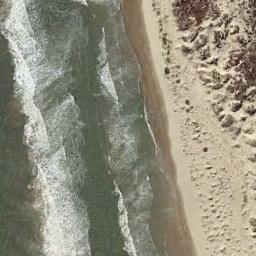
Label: beach